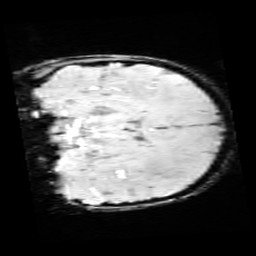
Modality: SWI
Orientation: coronal
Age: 11
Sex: female
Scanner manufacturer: siemens
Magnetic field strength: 3 T
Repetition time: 0.027 s
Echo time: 0.02 s